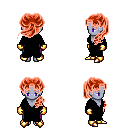
a pixel art fantasy rpg character, female body template, dark elf, purple skin, black robe, magenta pants, red princess hairstyle, gold gloves, gold boots, four views (front, back, left, right), 2x2 character sprite sheet, small pixel art, hard edges, no anti-aliasing